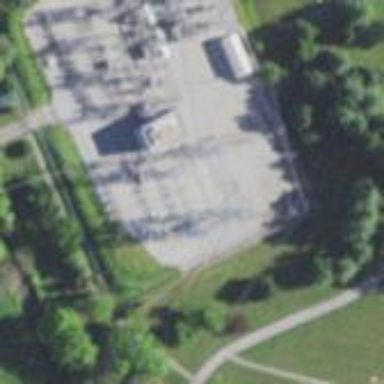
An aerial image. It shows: Substation surrounded by fence.